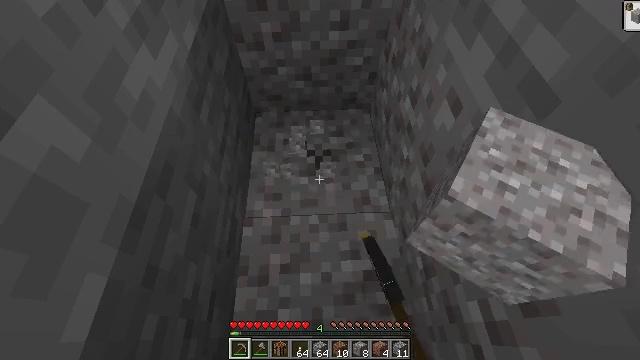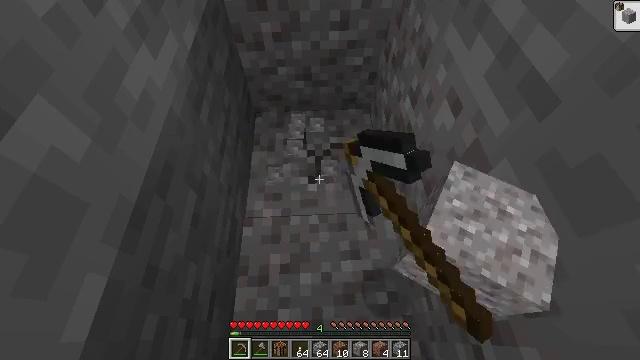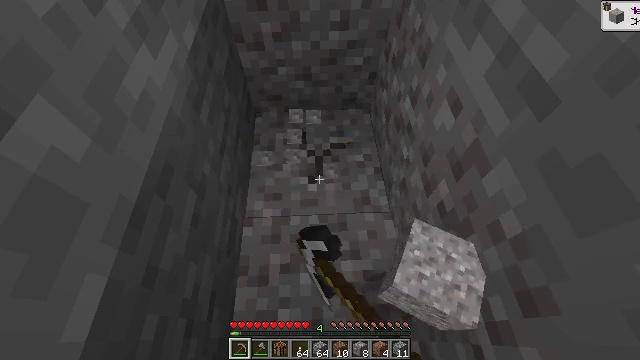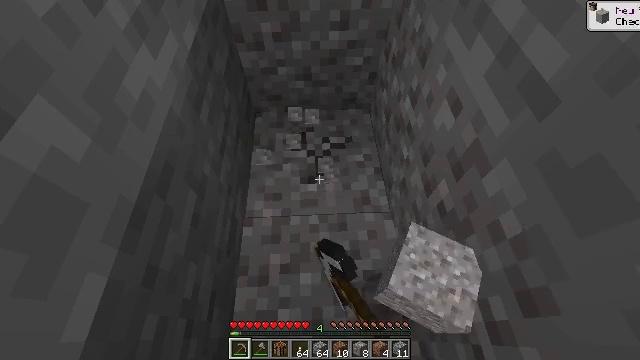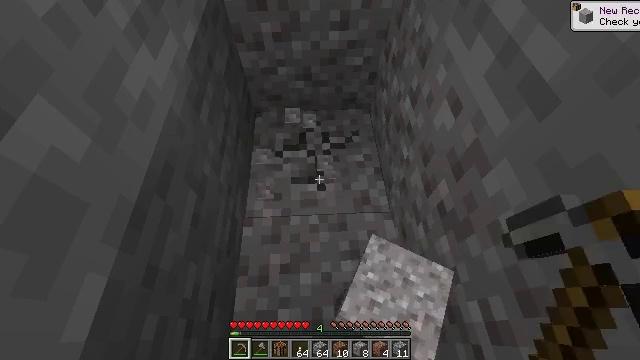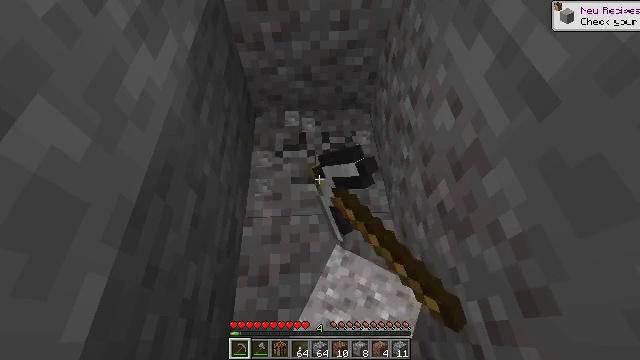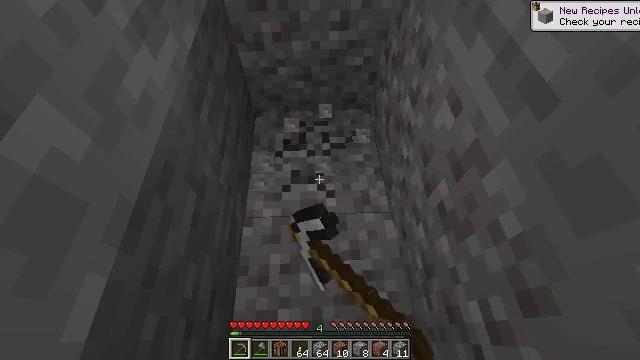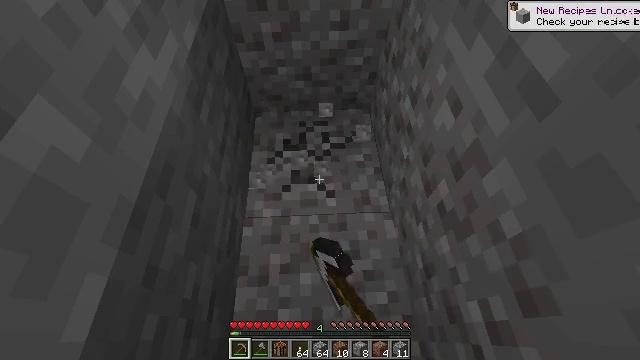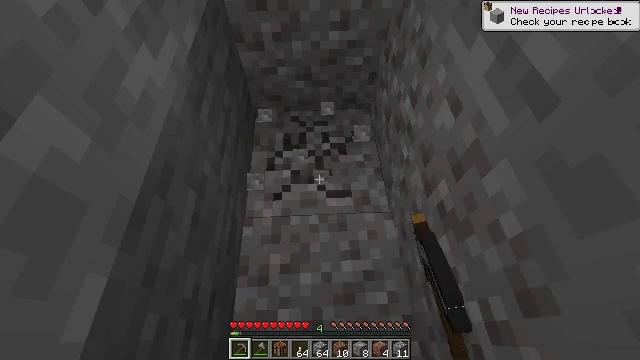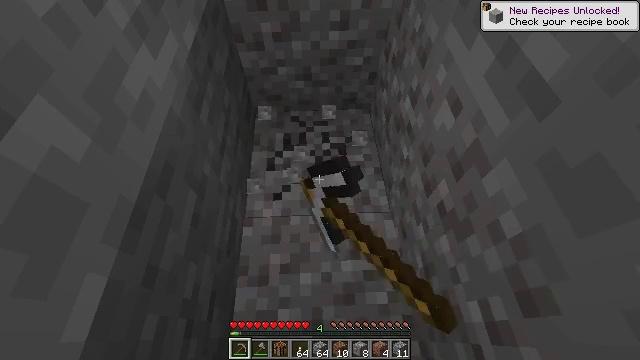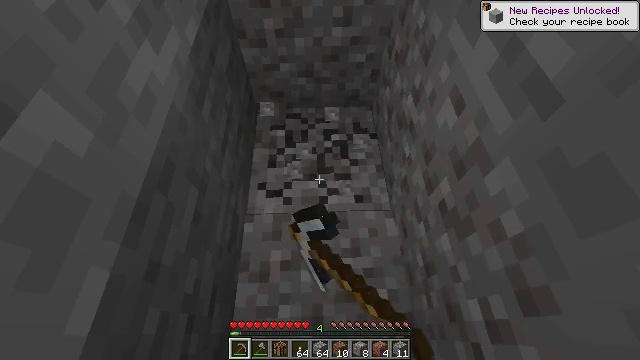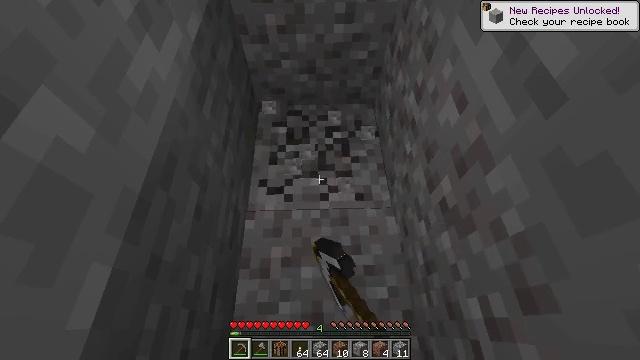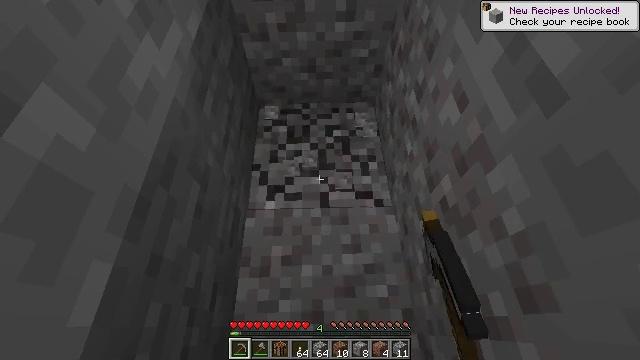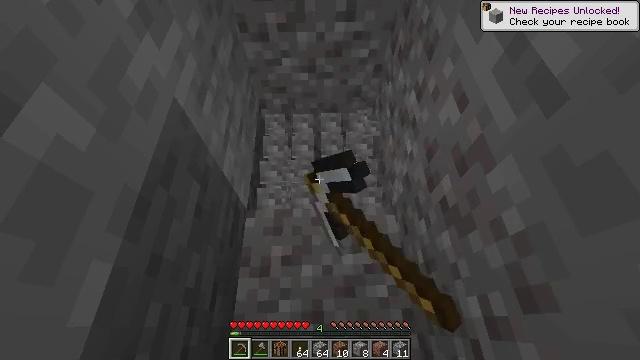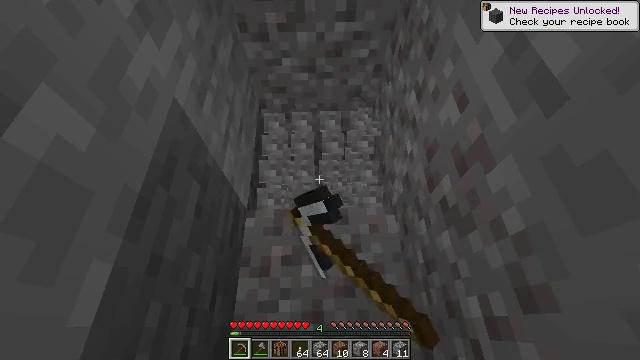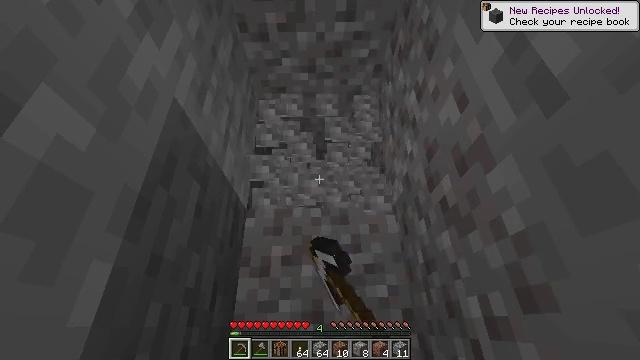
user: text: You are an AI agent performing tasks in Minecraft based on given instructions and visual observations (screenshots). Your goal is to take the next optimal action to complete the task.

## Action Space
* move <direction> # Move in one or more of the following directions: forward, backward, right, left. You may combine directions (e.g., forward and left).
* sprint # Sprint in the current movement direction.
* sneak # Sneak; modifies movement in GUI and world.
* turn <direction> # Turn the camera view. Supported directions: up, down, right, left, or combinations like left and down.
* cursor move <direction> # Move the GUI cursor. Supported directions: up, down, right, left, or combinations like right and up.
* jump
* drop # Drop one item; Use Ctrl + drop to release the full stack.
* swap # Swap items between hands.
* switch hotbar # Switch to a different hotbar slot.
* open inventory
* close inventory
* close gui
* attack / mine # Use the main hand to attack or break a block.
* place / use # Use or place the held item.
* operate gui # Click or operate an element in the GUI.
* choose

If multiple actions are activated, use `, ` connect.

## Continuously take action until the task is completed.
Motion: motion action
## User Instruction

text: Dig through gravel to clear a path.
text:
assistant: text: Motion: attack / mine
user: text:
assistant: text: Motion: attack / mine
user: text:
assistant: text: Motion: attack / mine
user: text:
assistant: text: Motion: attack / mine
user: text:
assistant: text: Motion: attack / mine
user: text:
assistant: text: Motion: attack / mine
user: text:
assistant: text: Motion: attack / mine
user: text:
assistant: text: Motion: attack / mine
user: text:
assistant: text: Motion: attack / mine
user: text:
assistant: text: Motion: attack / mine
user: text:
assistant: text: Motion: attack / mine
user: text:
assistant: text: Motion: attack / mine
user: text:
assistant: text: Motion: attack / mine
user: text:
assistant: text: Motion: attack / mine
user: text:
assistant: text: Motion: attack / mine
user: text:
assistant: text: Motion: turn down, attack / mine
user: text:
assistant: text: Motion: turn left and down, attack / mine
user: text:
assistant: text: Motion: turn down, attack / mine
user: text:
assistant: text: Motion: turn down, attack / mine
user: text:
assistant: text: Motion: turn down, attack / mine
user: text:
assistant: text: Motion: attack / mine
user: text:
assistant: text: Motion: attack / mine
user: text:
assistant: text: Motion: attack / mine
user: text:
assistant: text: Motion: attack / mine
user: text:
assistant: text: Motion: attack / mine
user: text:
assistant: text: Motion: attack / mine
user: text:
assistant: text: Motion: attack / mine
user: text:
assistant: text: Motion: attack / mine
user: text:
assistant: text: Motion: attack / mine
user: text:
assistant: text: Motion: attack / mine